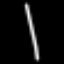
Label: line